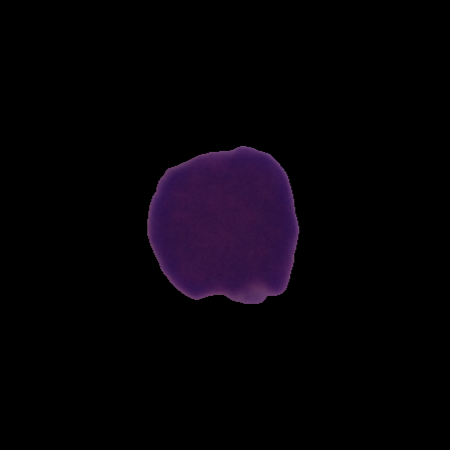
Label: cancer